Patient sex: F
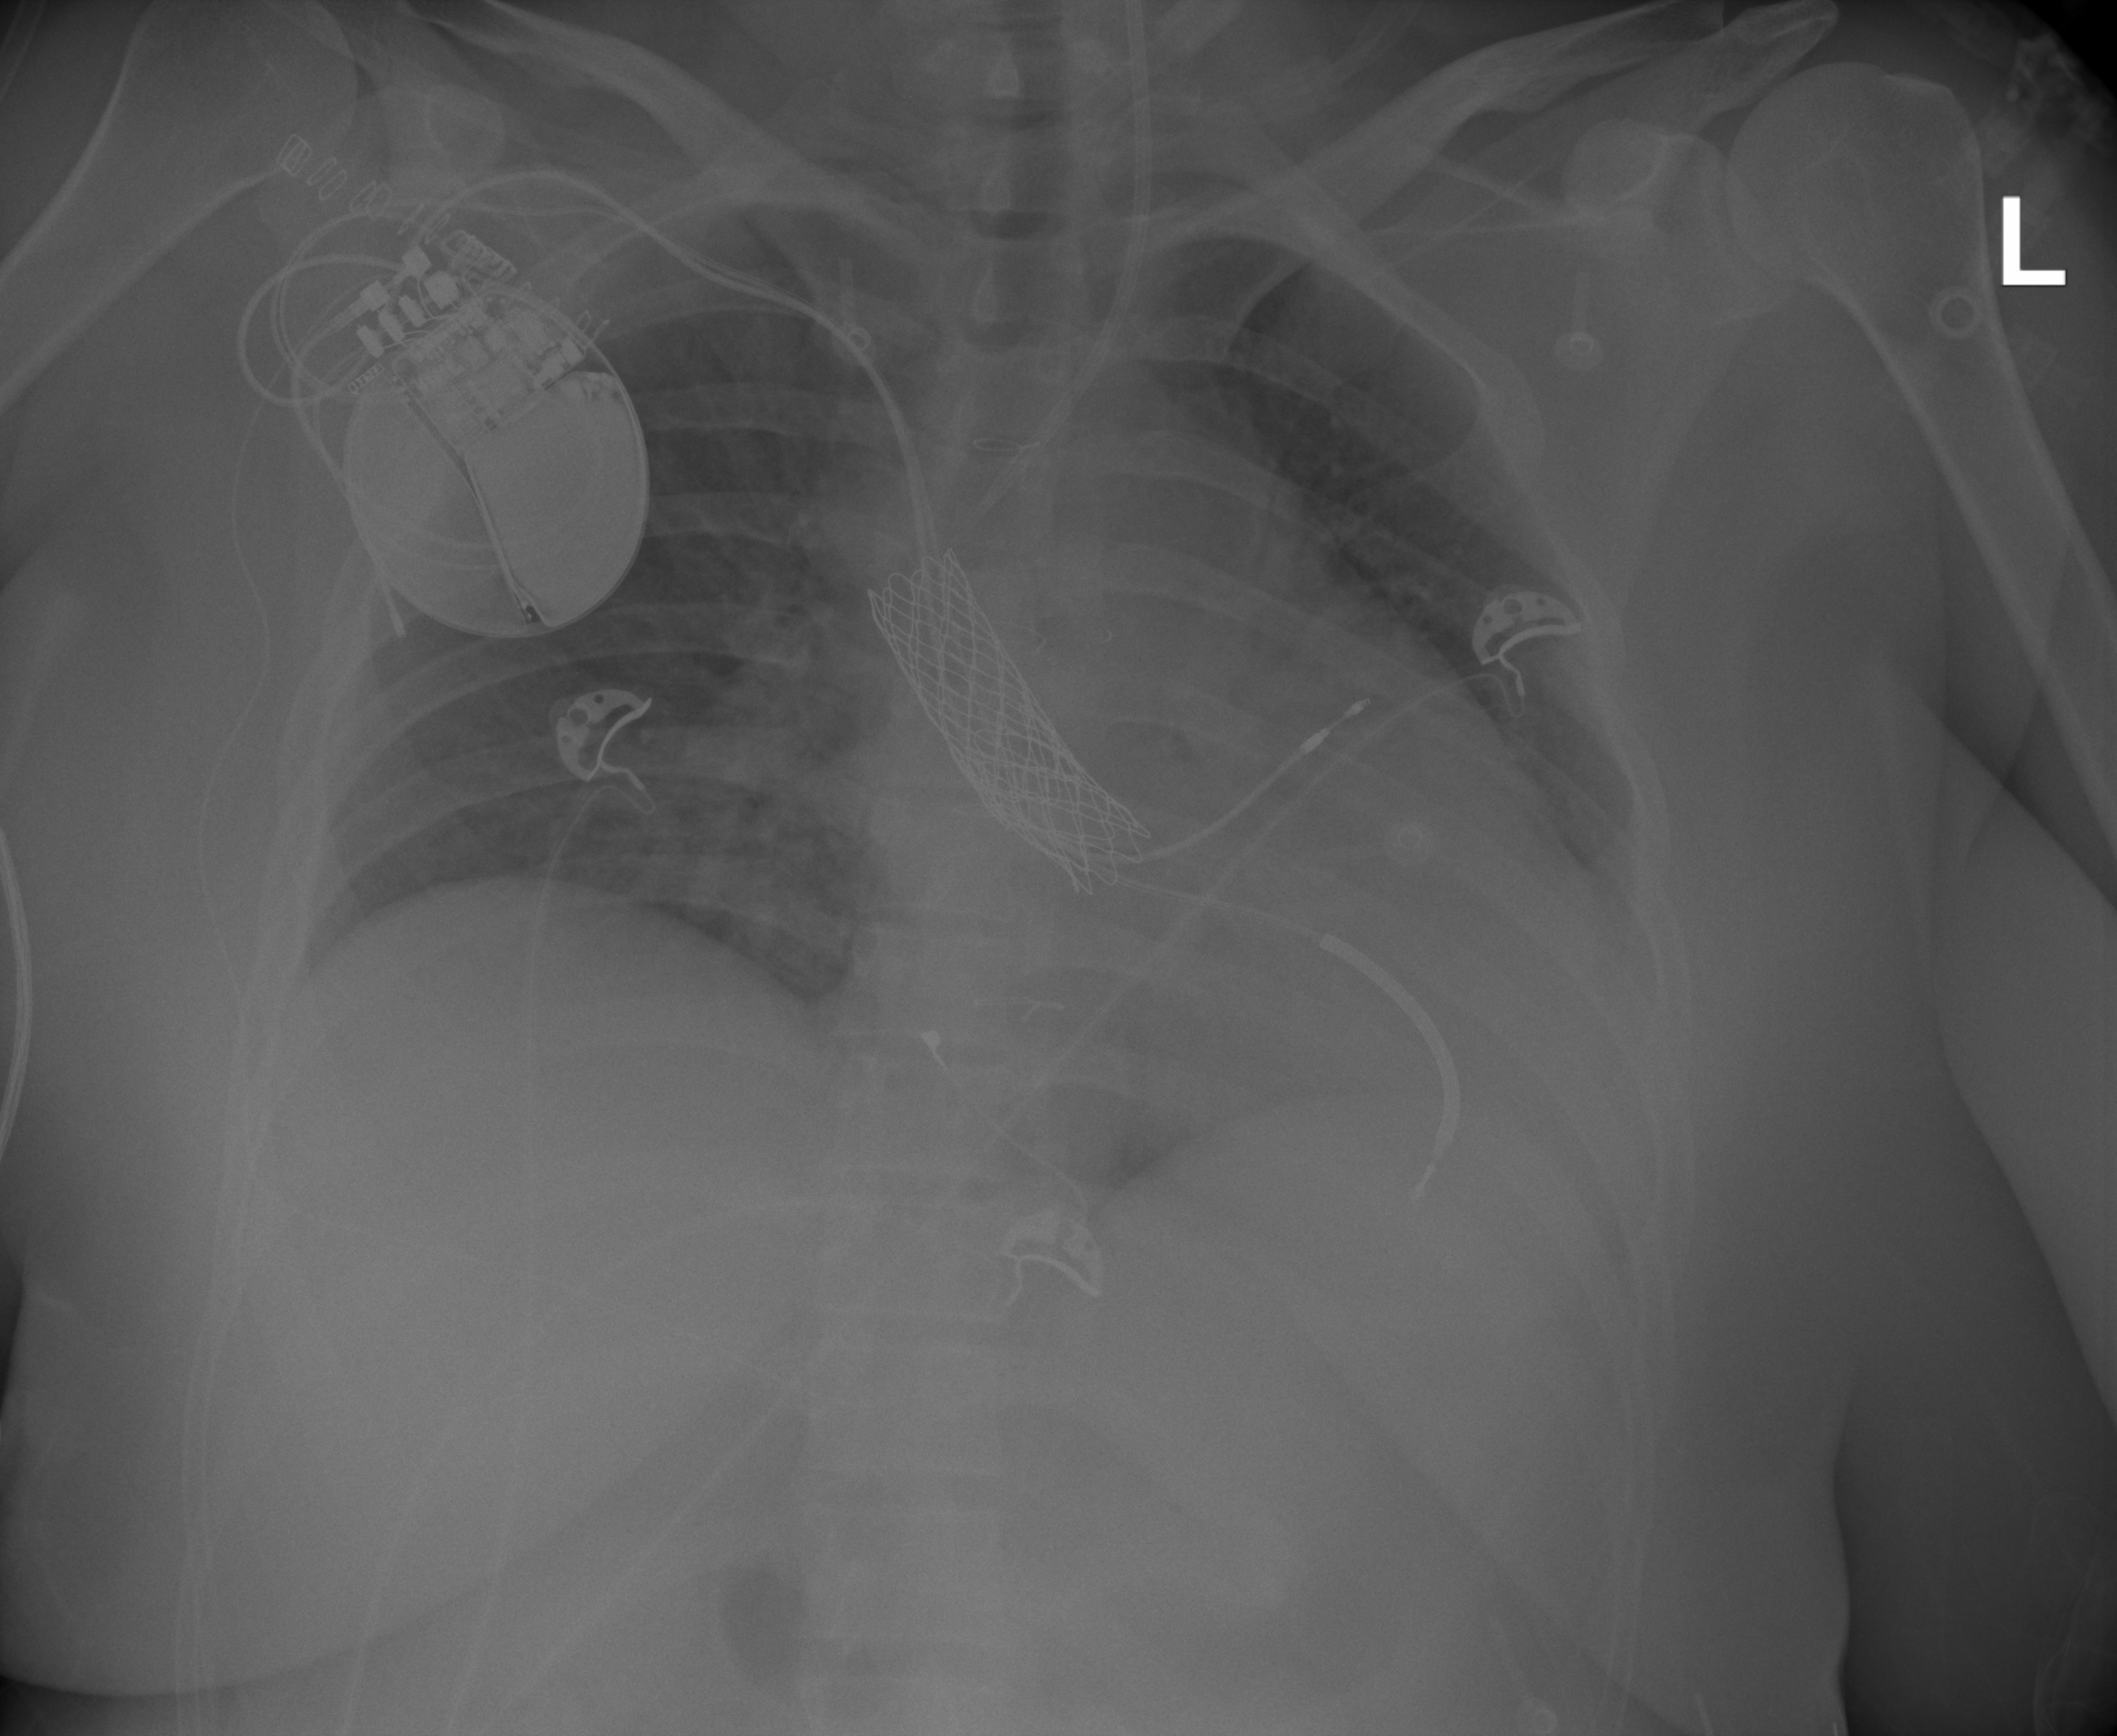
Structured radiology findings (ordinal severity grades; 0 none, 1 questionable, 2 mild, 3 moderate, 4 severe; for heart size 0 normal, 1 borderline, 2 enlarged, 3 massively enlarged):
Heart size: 2
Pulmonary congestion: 2
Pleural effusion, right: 0
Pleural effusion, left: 0
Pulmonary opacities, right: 0
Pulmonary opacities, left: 0
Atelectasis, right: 2
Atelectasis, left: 2